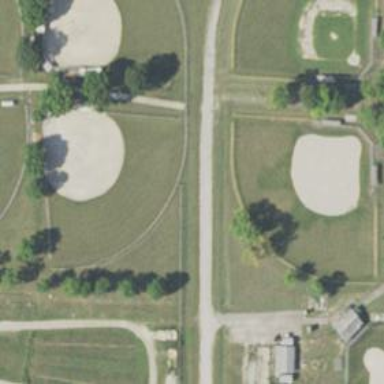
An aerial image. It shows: Softball pitch surrounded by fence.